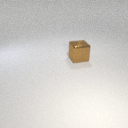
large brown metal cube